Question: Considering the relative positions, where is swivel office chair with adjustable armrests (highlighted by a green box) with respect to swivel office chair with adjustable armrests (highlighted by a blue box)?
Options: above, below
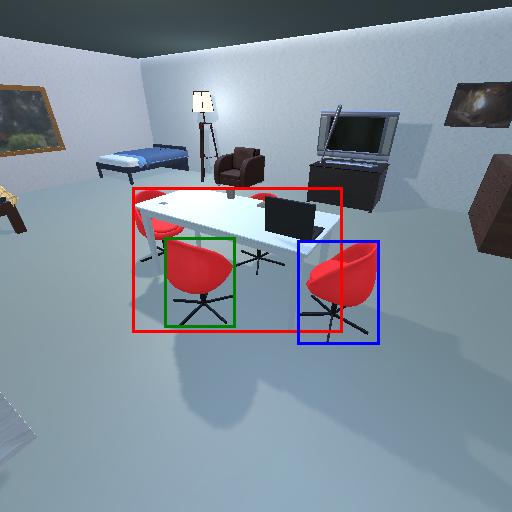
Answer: above